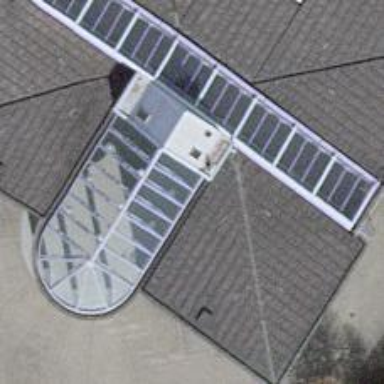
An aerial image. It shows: View of roof of building.